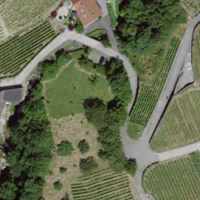
EUNIS habitat code: 40
Species observed at this site:
Mercurialis annua